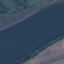
Label: River